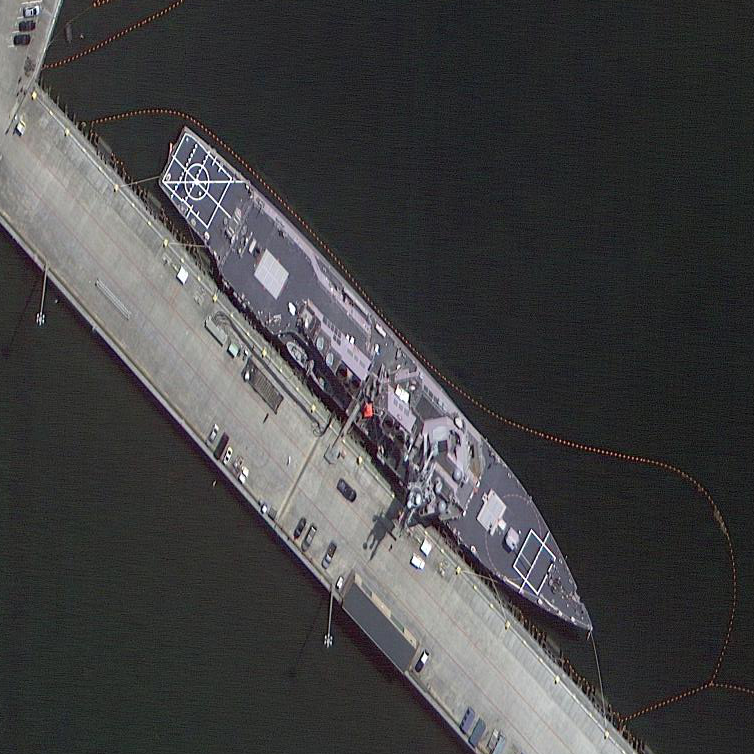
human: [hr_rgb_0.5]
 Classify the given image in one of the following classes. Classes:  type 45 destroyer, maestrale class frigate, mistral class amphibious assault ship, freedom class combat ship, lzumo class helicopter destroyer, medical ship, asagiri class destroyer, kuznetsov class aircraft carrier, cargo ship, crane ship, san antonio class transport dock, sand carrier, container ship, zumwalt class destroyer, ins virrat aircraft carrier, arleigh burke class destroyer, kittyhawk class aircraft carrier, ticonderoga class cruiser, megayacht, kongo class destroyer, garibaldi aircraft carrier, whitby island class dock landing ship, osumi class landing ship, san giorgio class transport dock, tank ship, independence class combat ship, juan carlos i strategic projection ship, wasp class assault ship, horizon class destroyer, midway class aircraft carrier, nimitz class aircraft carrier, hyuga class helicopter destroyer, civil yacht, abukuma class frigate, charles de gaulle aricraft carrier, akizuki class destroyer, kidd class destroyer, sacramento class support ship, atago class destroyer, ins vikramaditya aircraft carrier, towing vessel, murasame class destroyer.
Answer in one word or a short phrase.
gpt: Arleigh Burke class destroyer